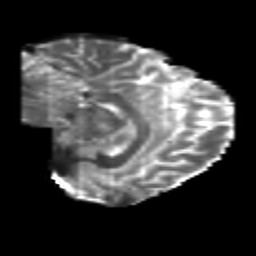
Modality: T2w
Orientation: sagittal
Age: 35
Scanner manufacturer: philips
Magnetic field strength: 3 T
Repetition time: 8.705 s
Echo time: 0.1273 s